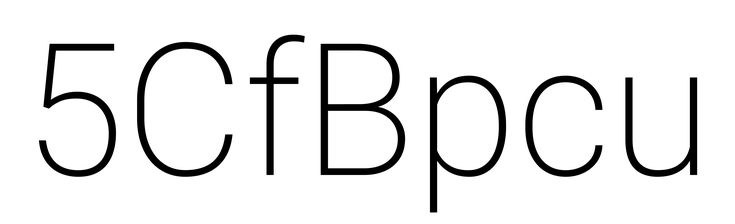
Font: Roboto_ExtraLight